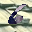
Label: 6